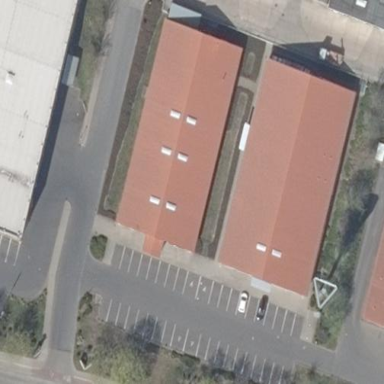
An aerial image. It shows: Gabled building with the roof oriented along its structure.